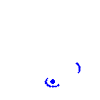
Particle: pion